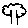
Label: tree